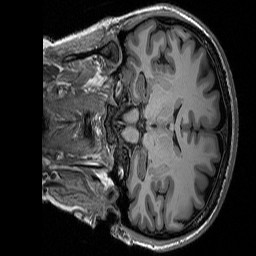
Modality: T1w
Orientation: coronal
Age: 20
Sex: female
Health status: healthy
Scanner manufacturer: siemens
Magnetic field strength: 3 T
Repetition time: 2.3 s
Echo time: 0.00298 s